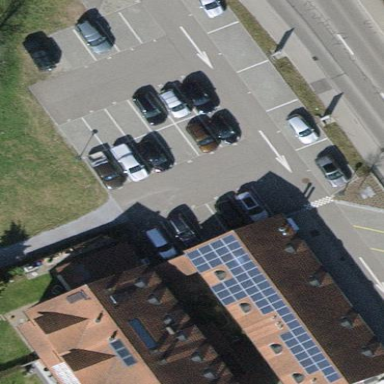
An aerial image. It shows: Paved parking area with Park & Ride facilities.